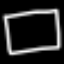
Label: square